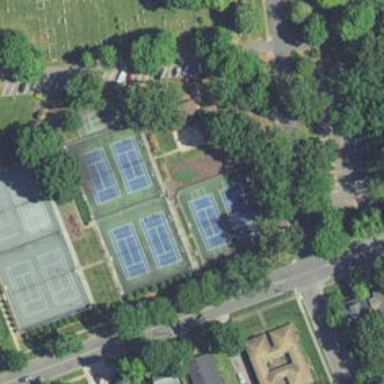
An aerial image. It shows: Asphalt tennis court on pitch.